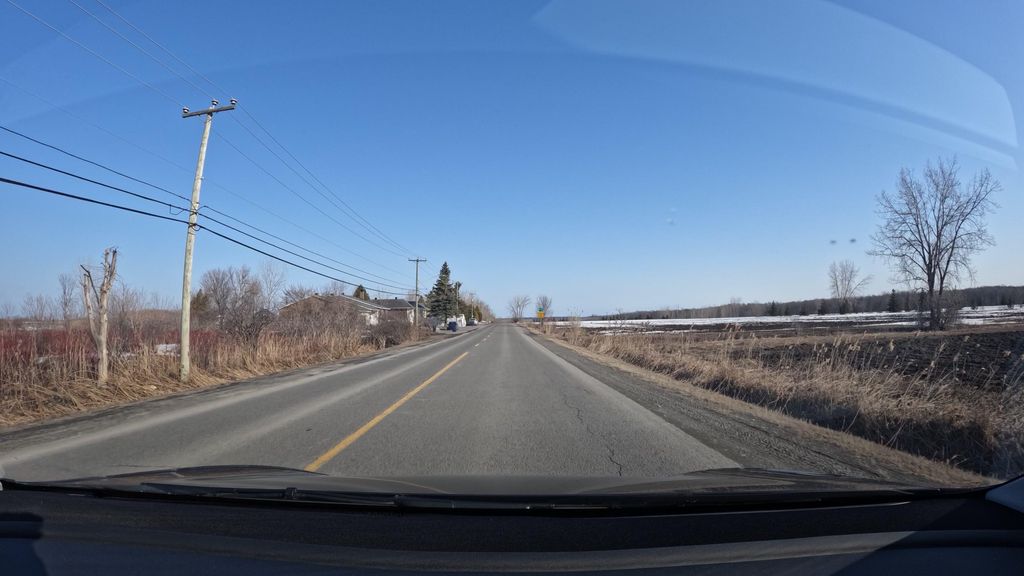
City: montreal